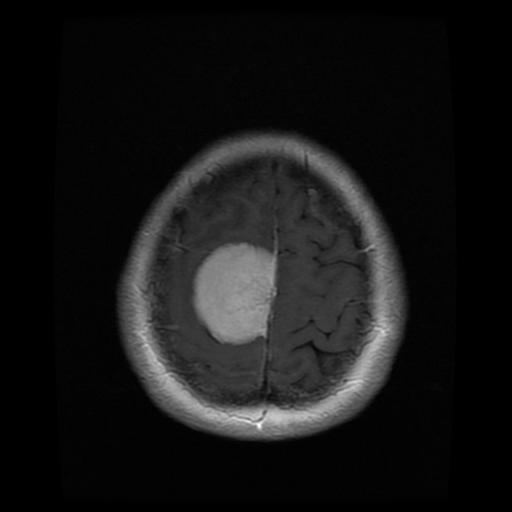
Label: meningioma